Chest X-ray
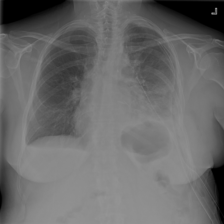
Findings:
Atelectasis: positive
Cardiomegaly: negative
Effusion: positive
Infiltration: negative
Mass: negative
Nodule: negative
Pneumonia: negative
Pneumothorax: positive
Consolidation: negative
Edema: negative
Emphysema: negative
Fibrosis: negative
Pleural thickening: negative
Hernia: negative